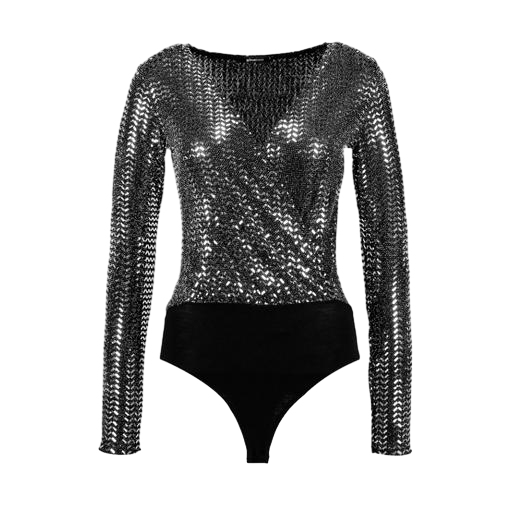
black mira cape-effect bodysuit, black plunge bodysuit, black sequin-embellished blouse, white background